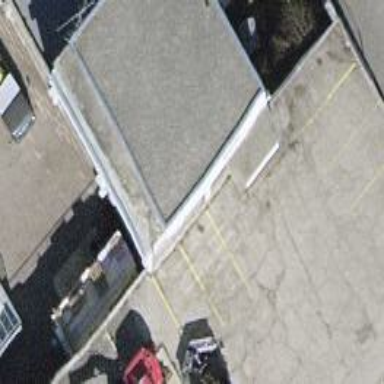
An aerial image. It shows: Car repair shop.